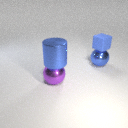
large blue metal sphere behind large purple metal sphere